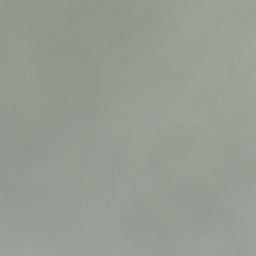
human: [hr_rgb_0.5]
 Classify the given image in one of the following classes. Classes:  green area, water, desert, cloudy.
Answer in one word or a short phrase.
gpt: cloudy